A bearing vibration time series has been folded into this square grayscale image, one row per segment of consecutive samples. What is the most likely bearing condition (normal, inner_race, outer_race, ball)?
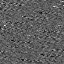
Answer: inner_race